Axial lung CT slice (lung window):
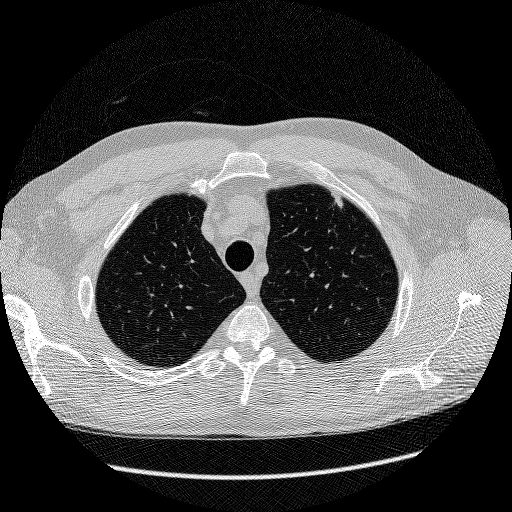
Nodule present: no